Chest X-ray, PA view. Patient: 25 years old, sex F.
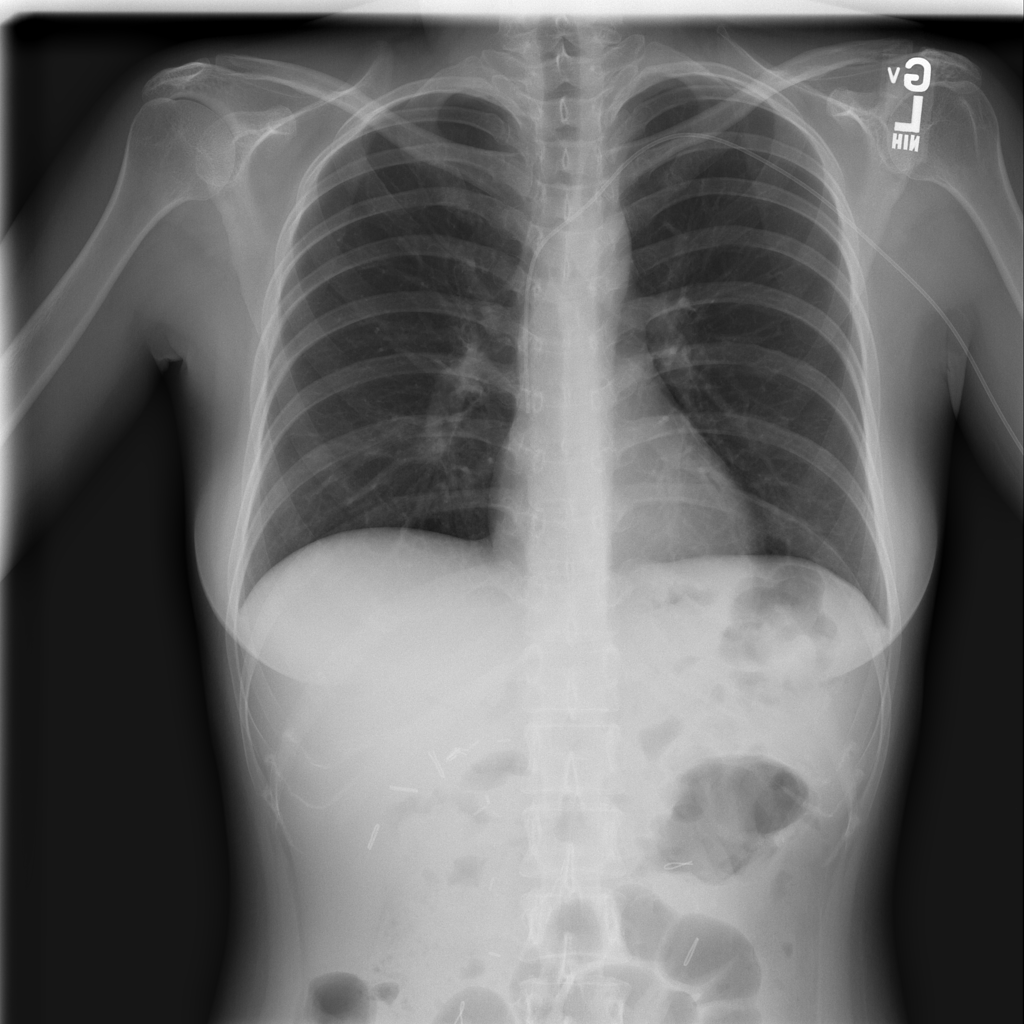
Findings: No Finding